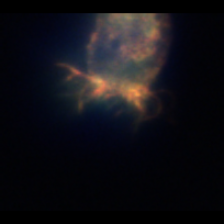
Taxon: Ciliates
Group: Other